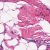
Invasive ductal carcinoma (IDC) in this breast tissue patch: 0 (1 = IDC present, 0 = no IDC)